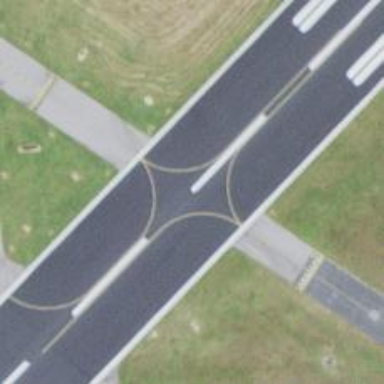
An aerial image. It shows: Image of taxiway at airport.